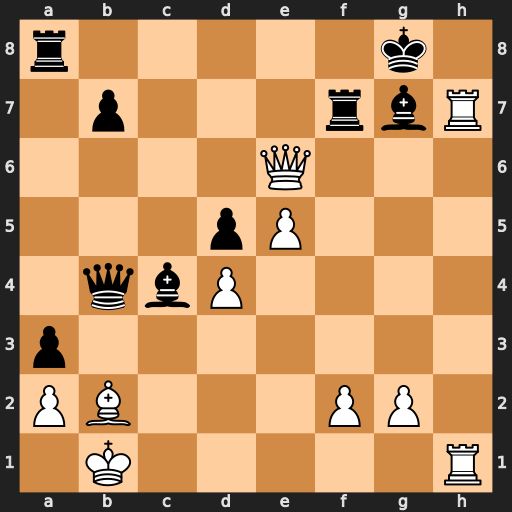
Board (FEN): r5k1/1p3rbR/4Q3/3pP3/1qbP4/p7/PB3PP1/1K5R
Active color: w
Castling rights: -
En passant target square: -
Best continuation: Rxg7+ Kxg7 Qh6+ Kg8 Qh8#